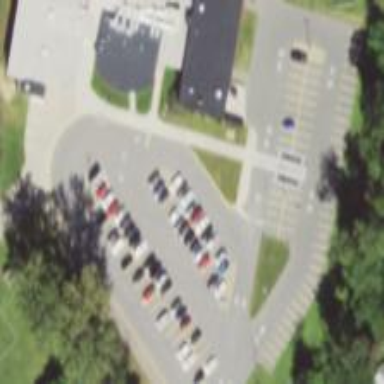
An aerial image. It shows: Paved parking area.